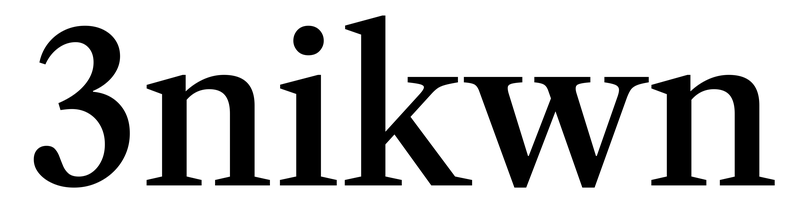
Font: LibreCaslonText_Medium